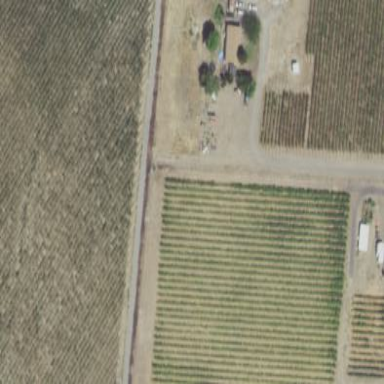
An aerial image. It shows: Vineyard where grapes are grown.